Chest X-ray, AP view. Patient: 49 years old, sex M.
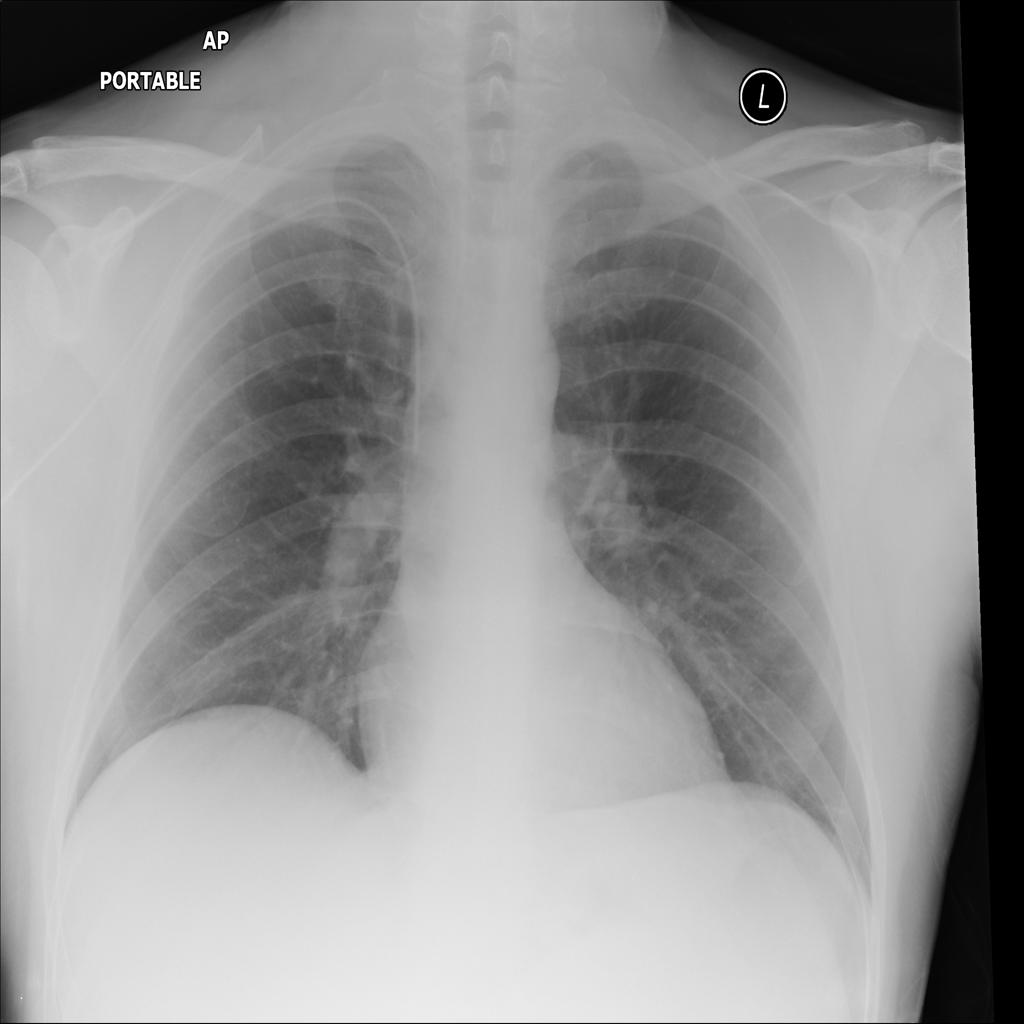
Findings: No Finding